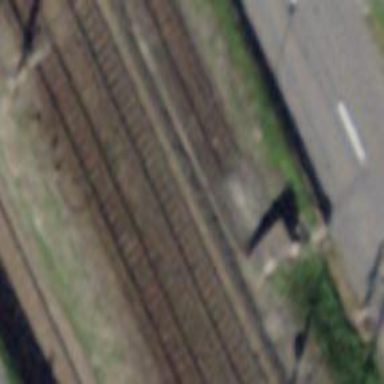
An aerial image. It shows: Railway buffer stop.